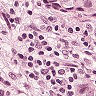
Metastatic tissue present: yes